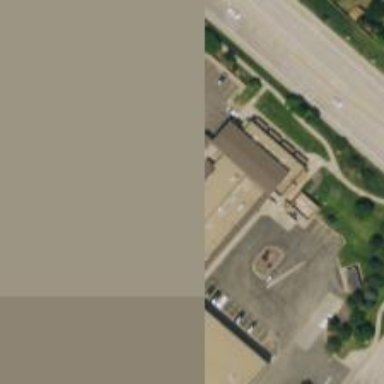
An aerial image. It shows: Veterinary facility.